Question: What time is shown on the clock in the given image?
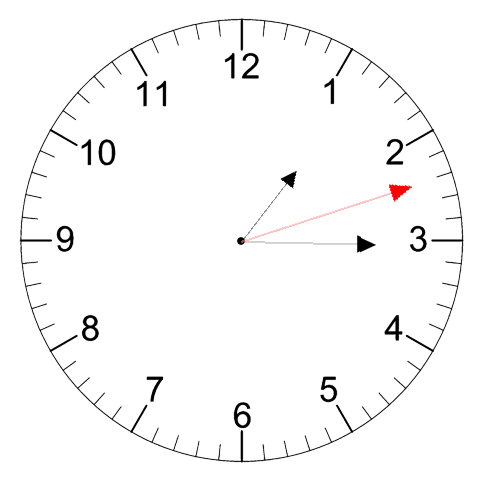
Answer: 01:15:12